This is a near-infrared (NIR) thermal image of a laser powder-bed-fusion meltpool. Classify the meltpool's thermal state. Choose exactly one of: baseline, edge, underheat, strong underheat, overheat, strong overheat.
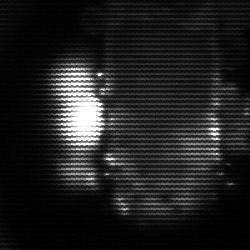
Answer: strong underheat